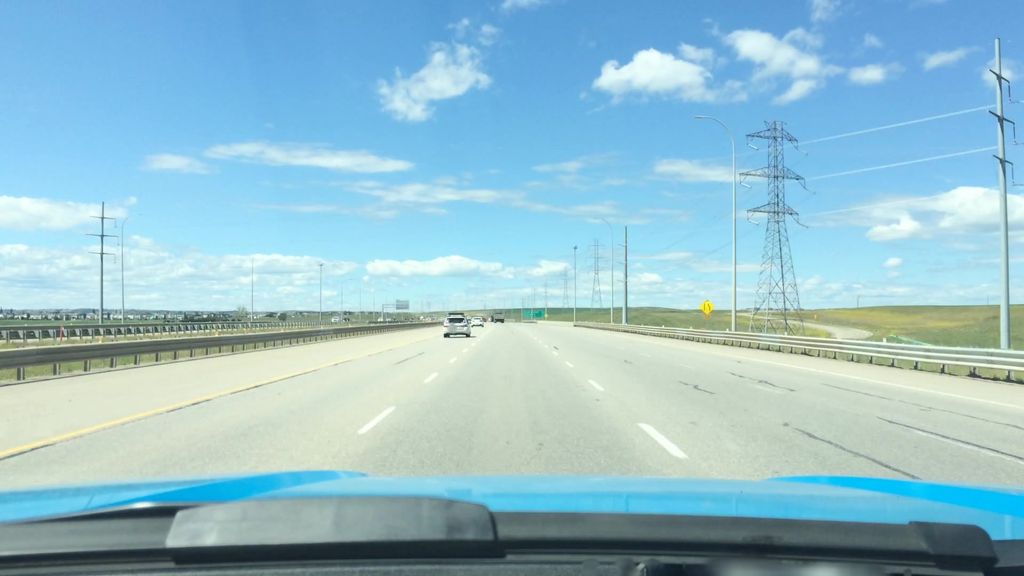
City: calgary